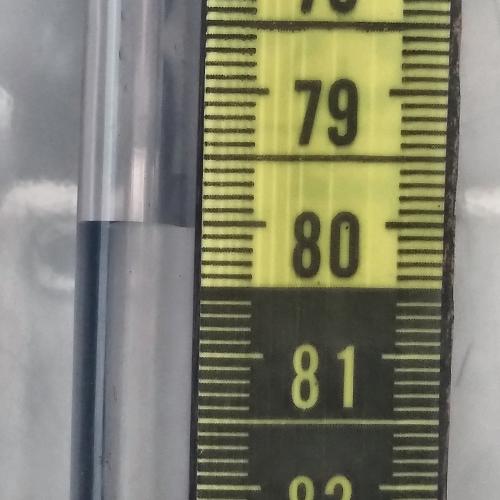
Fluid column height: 80.0 cm